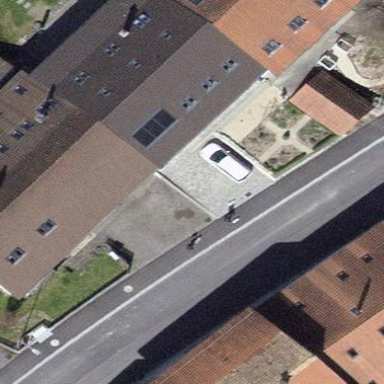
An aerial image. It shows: Building.